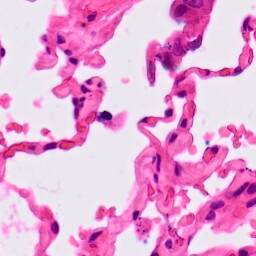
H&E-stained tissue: Lung